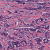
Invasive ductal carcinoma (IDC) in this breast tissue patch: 1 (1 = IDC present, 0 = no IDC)